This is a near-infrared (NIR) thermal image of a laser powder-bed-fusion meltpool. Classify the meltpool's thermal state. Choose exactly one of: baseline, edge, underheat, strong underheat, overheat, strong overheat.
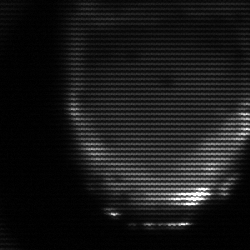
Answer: edge